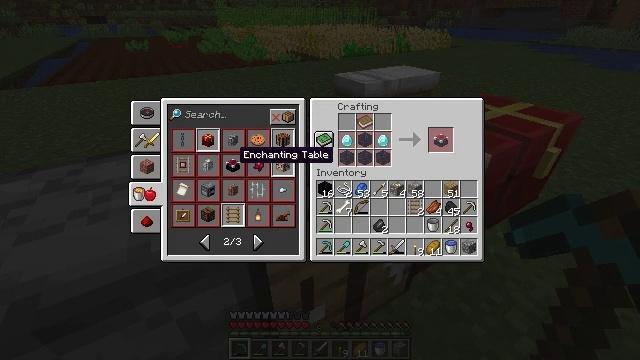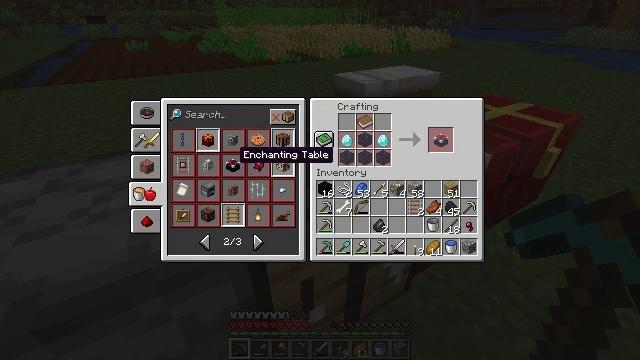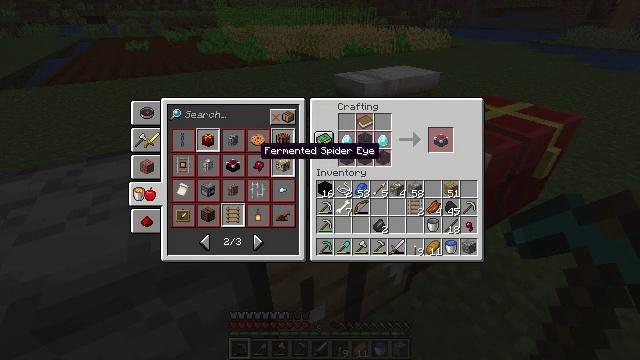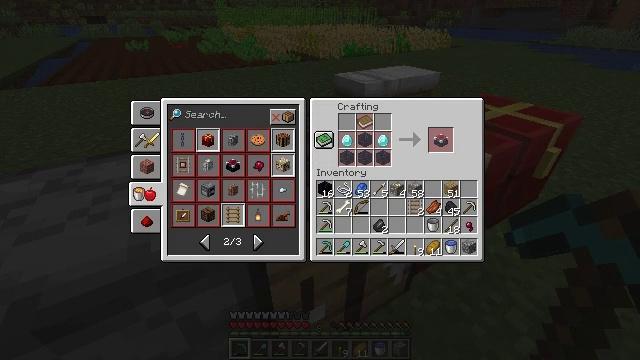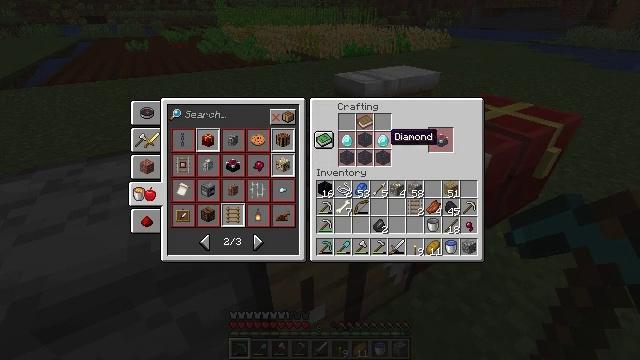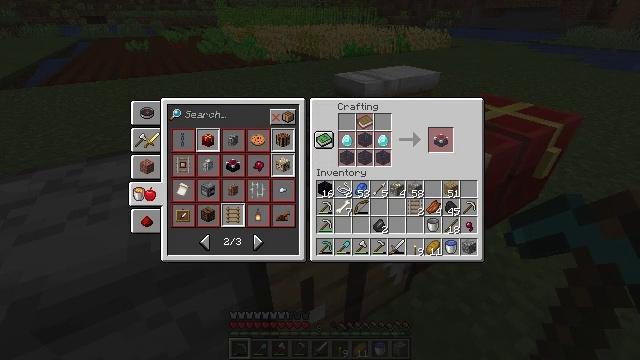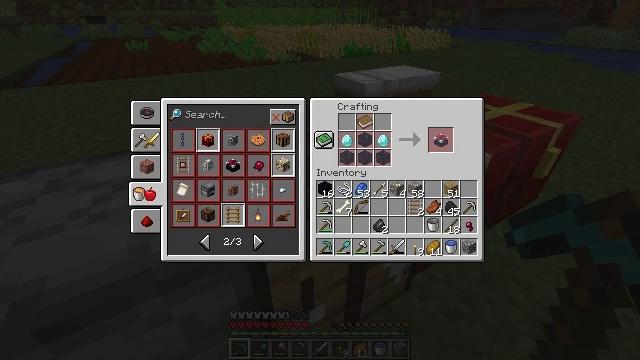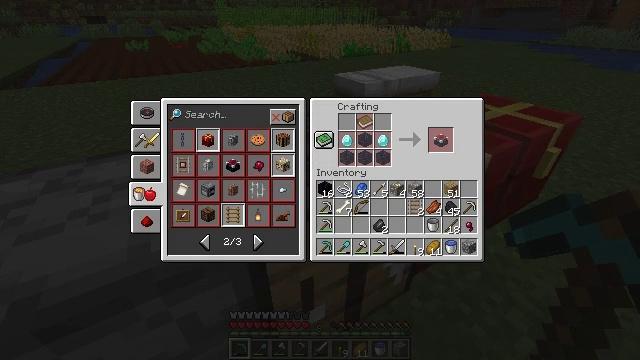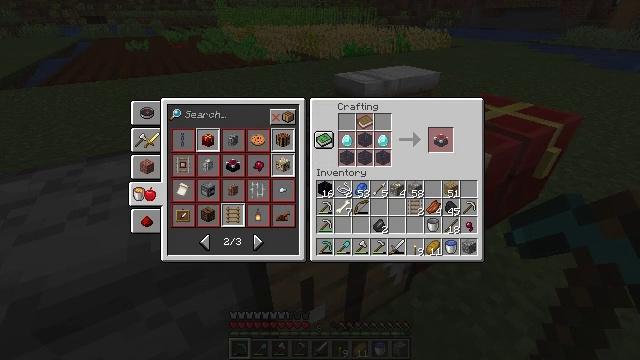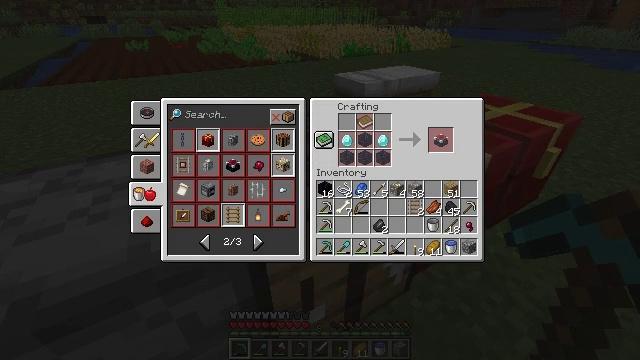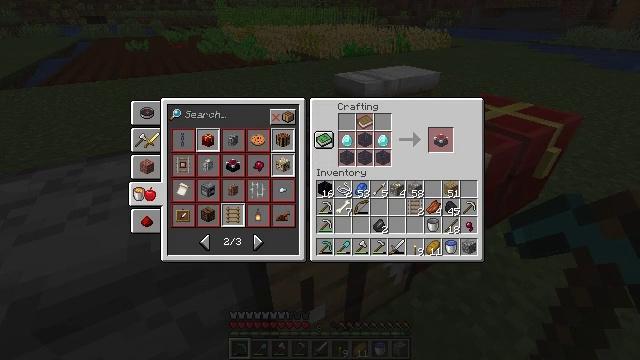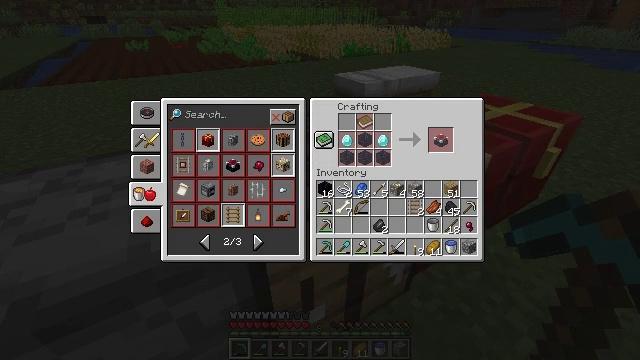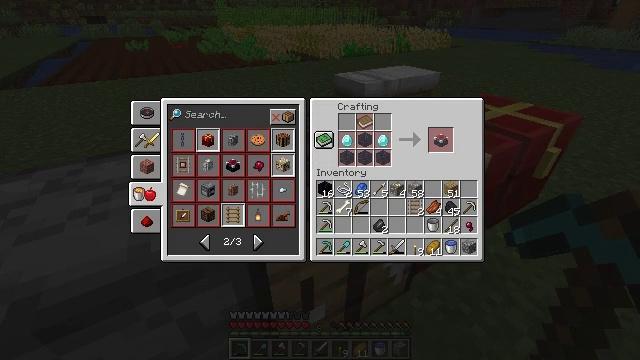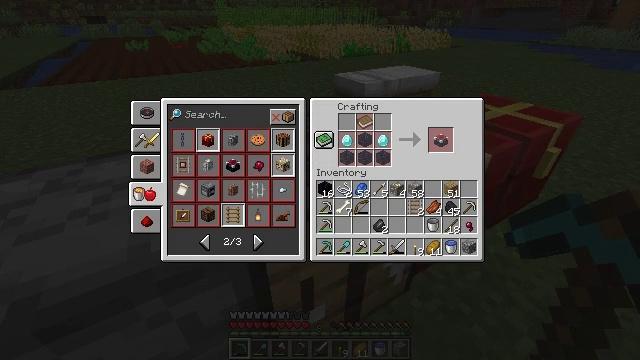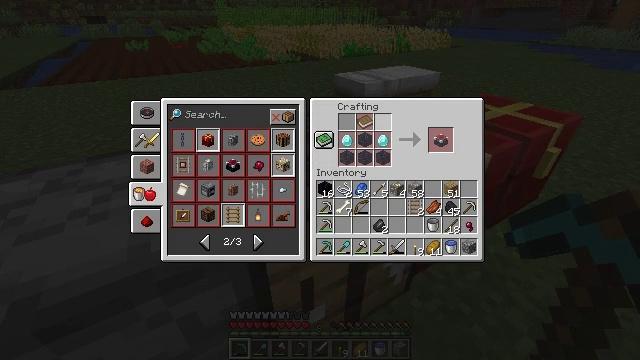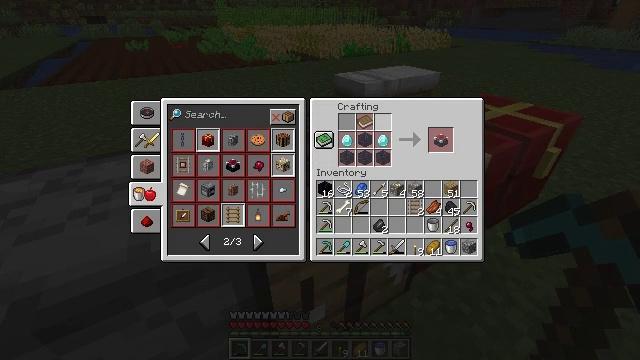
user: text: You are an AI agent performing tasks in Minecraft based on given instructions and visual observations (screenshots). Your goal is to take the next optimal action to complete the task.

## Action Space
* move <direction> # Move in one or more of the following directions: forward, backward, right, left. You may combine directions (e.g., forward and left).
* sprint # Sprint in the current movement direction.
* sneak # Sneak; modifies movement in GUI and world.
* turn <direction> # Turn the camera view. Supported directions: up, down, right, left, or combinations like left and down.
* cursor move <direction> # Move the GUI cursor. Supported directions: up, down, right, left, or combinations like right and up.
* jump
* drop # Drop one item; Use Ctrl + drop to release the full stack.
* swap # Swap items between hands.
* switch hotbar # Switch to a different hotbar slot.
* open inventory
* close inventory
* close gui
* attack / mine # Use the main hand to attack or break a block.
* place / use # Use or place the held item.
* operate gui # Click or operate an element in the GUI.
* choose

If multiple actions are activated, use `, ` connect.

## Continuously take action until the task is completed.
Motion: motion action
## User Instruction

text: Put your materials in the crafting grid to make an enchanting table.
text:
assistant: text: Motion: no_op
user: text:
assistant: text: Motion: cursor move right
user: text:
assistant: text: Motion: cursor move right and up
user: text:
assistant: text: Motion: cursor move right
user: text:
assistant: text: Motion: cursor move right
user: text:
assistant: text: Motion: no_op
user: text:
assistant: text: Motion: no_op
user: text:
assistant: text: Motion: no_op
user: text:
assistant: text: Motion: no_op
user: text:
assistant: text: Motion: no_op
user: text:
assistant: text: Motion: no_op
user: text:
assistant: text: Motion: cursor move left
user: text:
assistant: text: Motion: cursor move left
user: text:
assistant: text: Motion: cursor move left
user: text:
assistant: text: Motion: cursor move left
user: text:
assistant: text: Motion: no_op
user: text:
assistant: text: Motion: no_op
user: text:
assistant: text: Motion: no_op
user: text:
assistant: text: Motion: no_op
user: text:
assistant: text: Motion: no_op
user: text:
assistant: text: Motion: no_op
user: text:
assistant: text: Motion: no_op
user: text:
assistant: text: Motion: no_op
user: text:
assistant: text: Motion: no_op
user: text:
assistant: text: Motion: no_op
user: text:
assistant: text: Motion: no_op
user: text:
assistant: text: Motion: turn right
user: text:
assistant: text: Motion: turn right
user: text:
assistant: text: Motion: turn right
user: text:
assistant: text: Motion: turn right